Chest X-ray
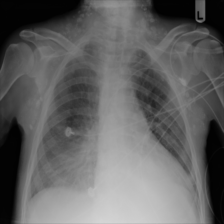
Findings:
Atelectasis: negative
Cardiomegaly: negative
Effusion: negative
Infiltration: negative
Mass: negative
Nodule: negative
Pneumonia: negative
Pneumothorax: negative
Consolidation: negative
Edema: negative
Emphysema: negative
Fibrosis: negative
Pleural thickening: negative
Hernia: negative